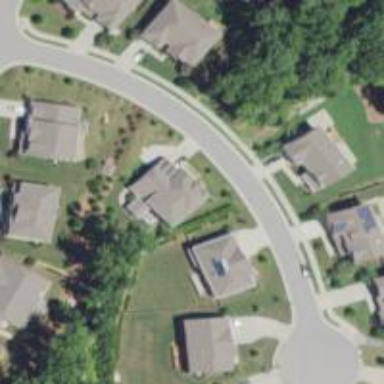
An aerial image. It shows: Asphalt road in residential area.